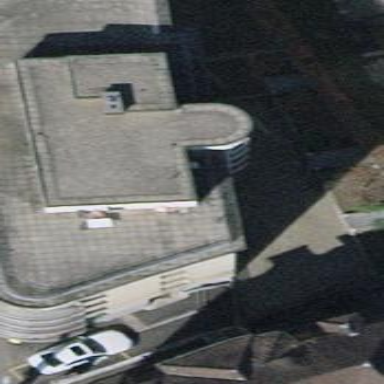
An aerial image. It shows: Office building.